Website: macys
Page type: cart
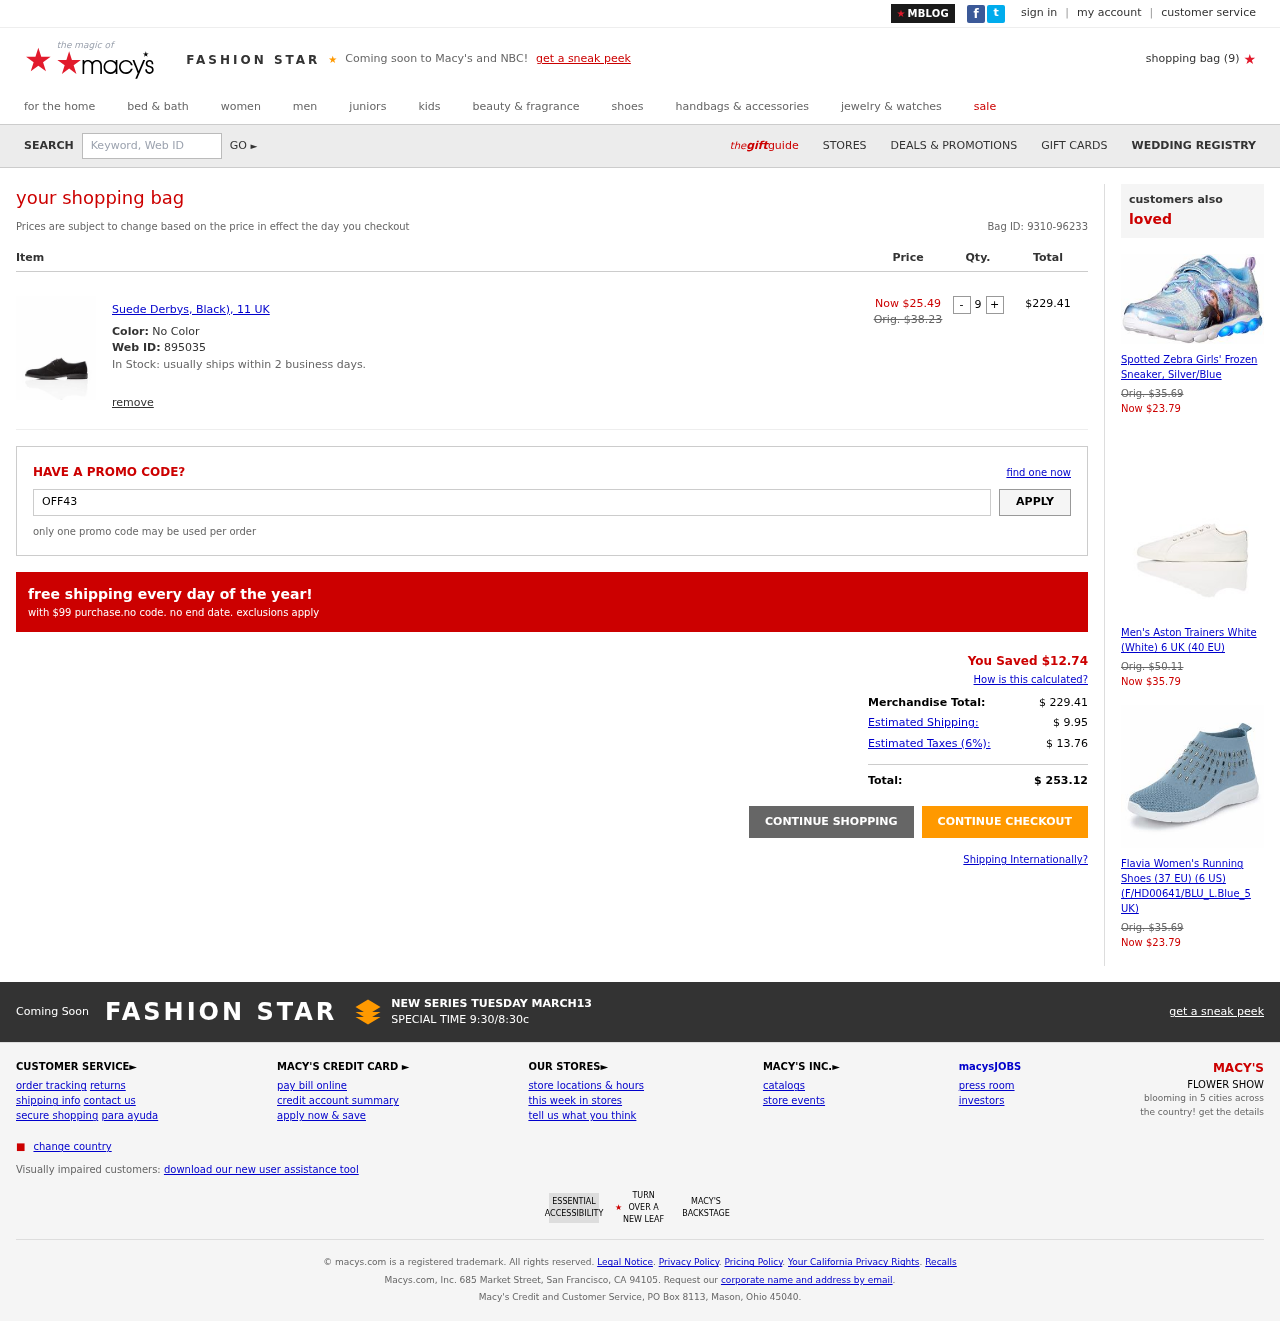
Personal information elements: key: PII_PROMO_CODE
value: OFF43
Product elements: key: PRODUCT1_NAME
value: Suede Derbys, Black), 11 UK
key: PRODUCT1_PRICE
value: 25.49
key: PRODUCT1_QUANTITY
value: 9
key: PRODUCT2_NAME
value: Spotted Zebra Girls' Frozen Sneaker, Silver/Blue
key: PRODUCT2_PRICE
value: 23.79
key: PRODUCT3_NAME
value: Men's Aston Trainers White (White) 6 UK (40 EU)
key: PRODUCT3_PRICE
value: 35.79
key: PRODUCT4_NAME
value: Flavia Women's Running Shoes (37 EU) (6 US) (F/HD00641/BLU_L.Blue_5 UK)
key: PRODUCT4_PRICE
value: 23.79
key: PRODUCT1_SKU
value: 895035
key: PRODUCT1_ORIGINAL_PRICE
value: Orig. $38.23
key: PRODUCT1_TOTAL
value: $229.41
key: PRODUCT2_ORIGINAL_PRICE
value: Orig. $35.69
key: PRODUCT3_ORIGINAL_PRICE
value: Orig. $50.11
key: PRODUCT4_ORIGINAL_PRICE
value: Orig. $35.69
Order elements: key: ORDER_NUM_ITEMS
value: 9
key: ORDER_ID
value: Bag ID: 9310-96233
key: ORDER_SAVINGS
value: $12.74
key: ORDER_SUBTOTAL
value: $ 229.41
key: ORDER_SHIPPING_COST
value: $ 9.95
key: ORDER_TAX
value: $ 13.76
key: ORDER_TOTAL
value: $ 253.12